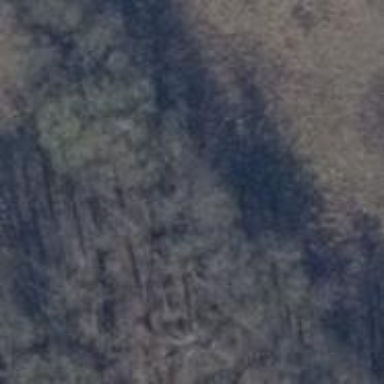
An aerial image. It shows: Row of trees in natural setting.